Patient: sex M, age 51
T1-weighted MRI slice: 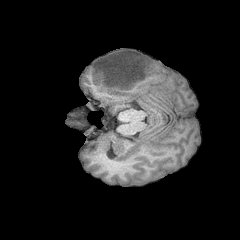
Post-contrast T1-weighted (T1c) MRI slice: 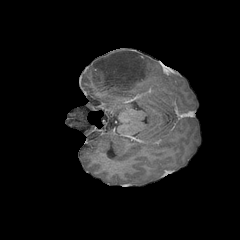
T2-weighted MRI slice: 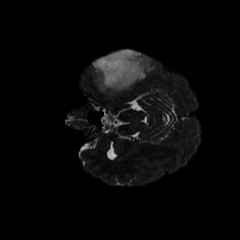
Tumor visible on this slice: yes
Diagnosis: Astrocytoma, IDH-mutant
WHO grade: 4